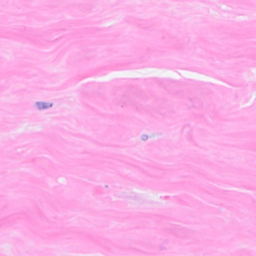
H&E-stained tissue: Breast